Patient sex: F
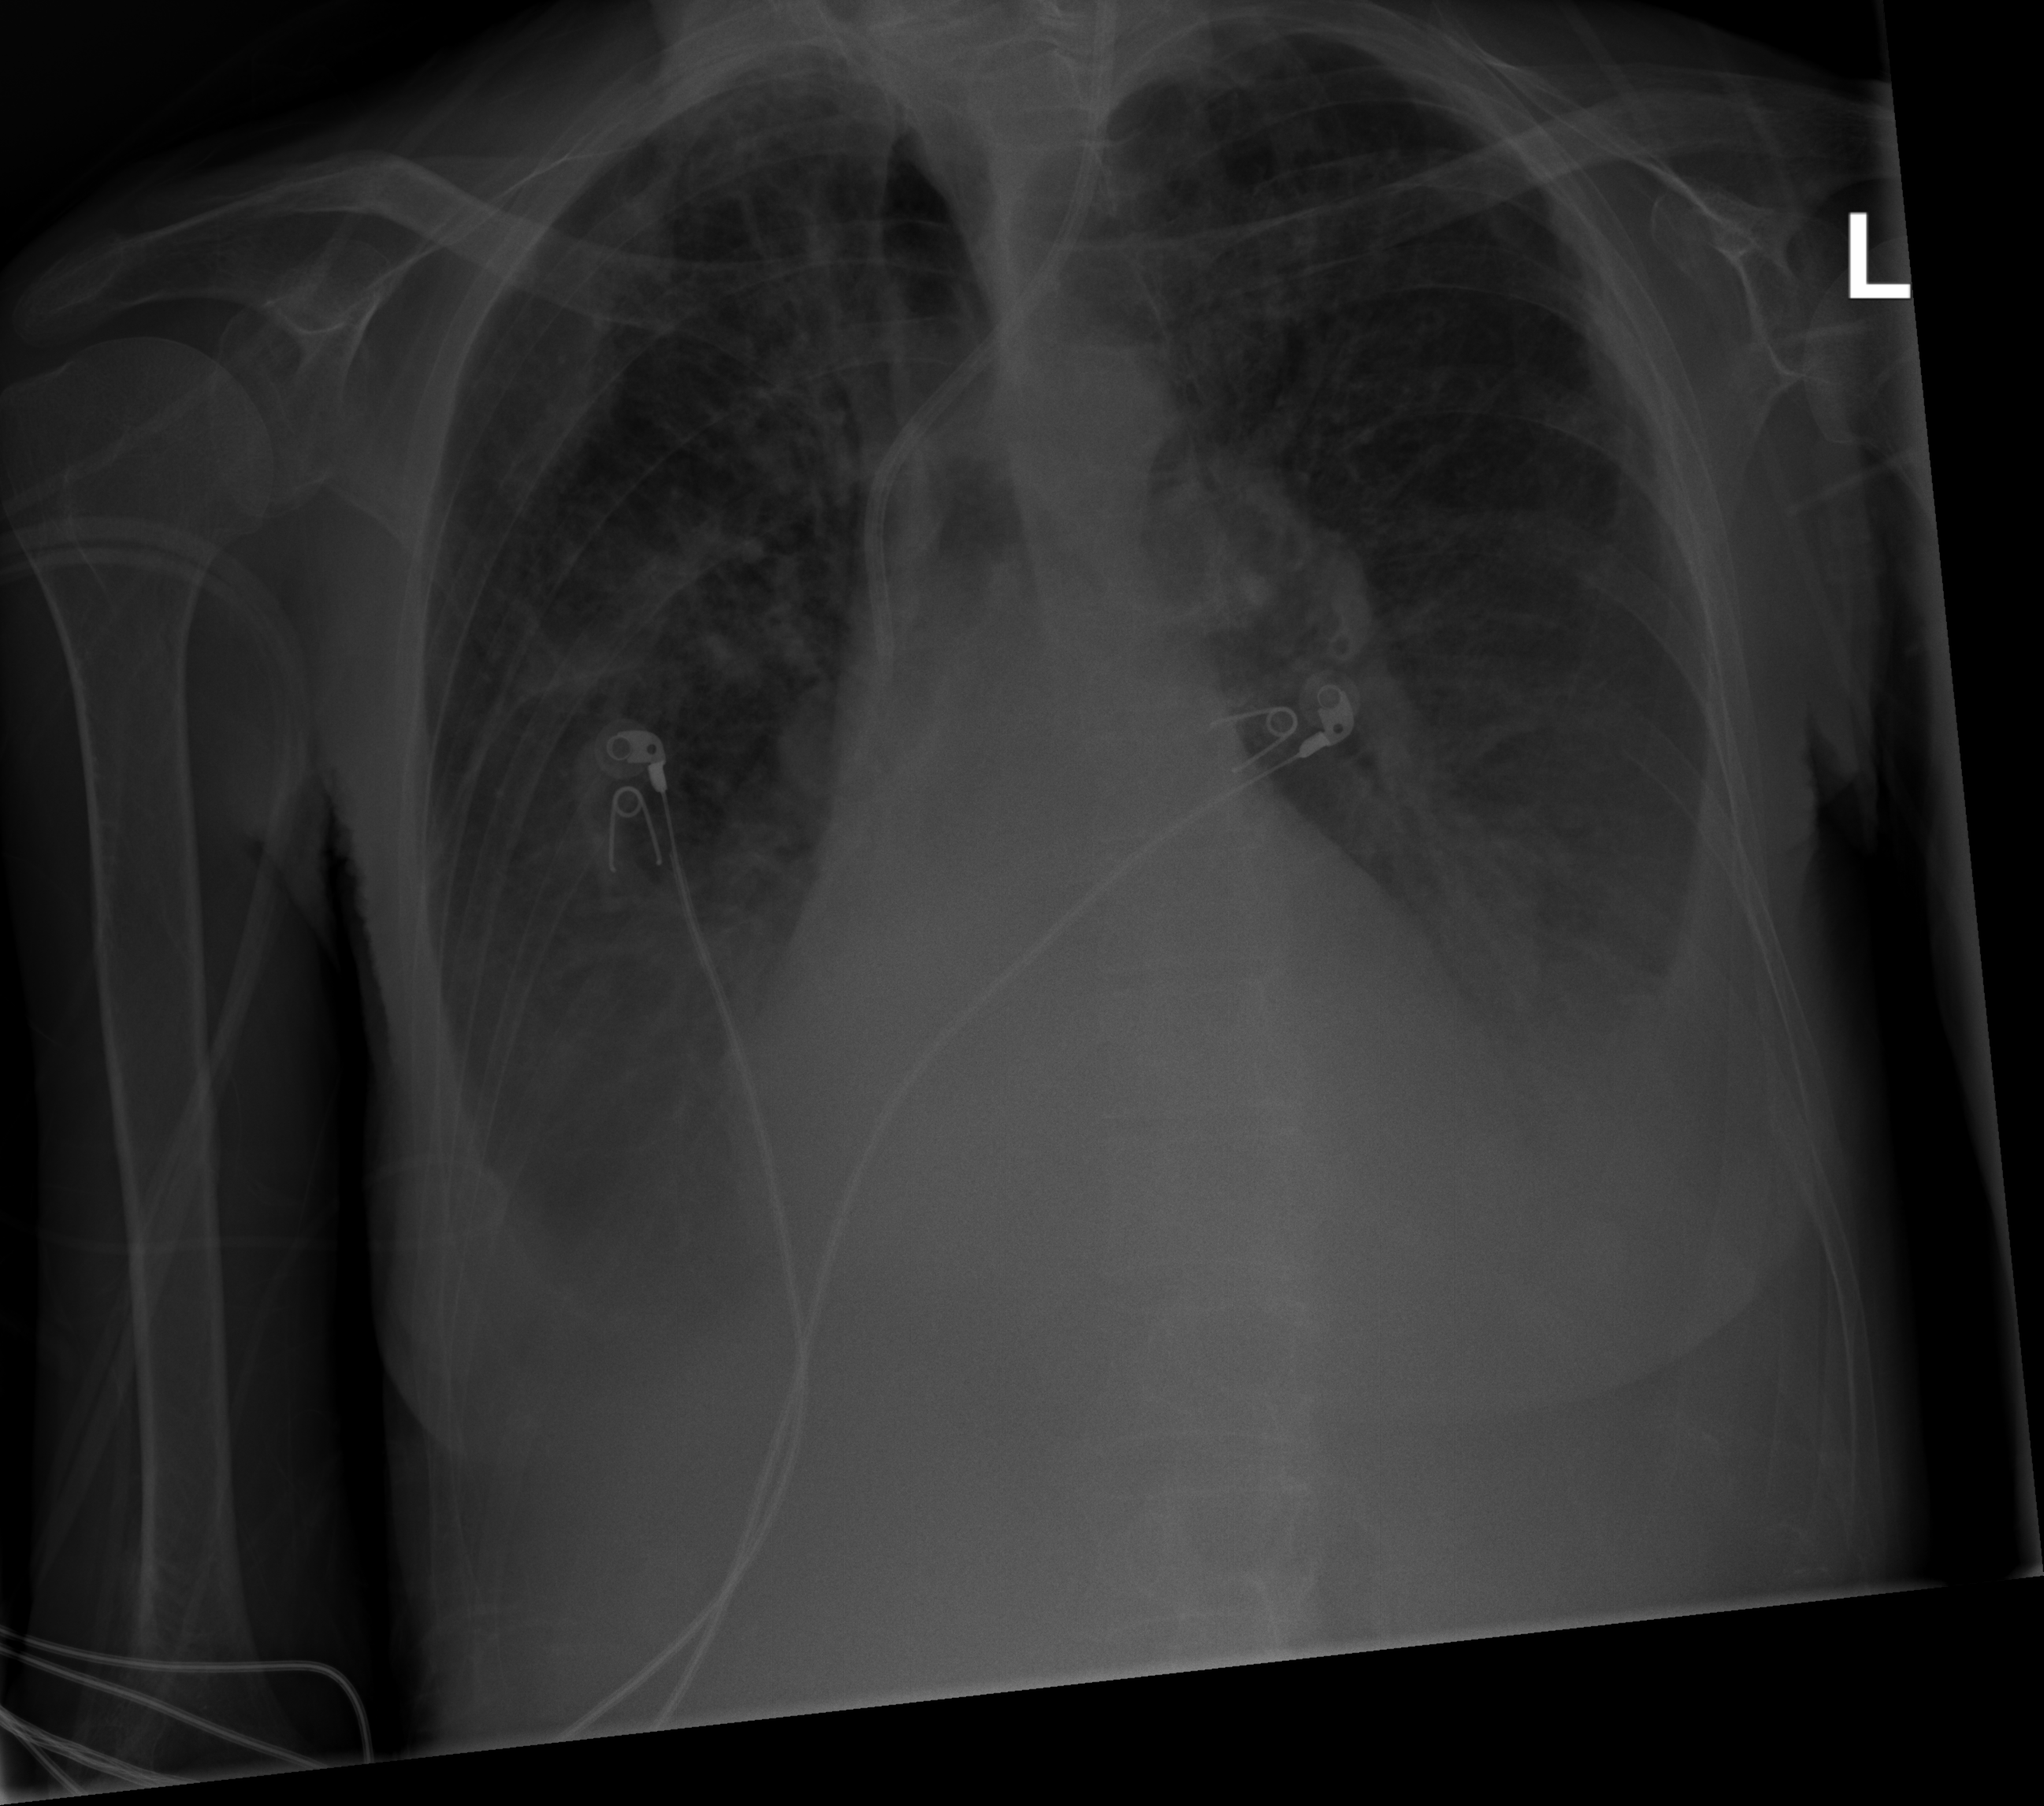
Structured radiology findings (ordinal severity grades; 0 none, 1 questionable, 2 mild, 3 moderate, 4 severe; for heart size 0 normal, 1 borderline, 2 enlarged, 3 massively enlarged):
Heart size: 0
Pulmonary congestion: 1
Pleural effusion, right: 3
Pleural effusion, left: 3
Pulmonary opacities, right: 3
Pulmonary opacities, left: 2
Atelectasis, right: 2
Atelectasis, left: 2